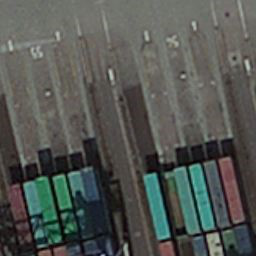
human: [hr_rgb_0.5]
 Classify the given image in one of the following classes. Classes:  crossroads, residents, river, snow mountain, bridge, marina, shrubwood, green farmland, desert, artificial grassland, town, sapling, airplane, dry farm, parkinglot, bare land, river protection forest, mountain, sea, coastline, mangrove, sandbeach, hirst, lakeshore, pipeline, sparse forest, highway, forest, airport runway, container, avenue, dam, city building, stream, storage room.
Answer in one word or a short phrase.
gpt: container